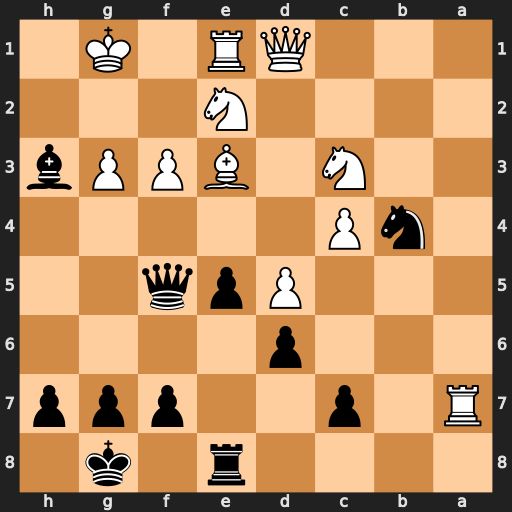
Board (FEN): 4r1k1/R1p2ppp/3p4/3Ppq2/1nP5/2N1BPPb/4N3/3QR1K1
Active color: b
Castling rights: -
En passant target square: -
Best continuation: Qxf3 Nf4 Qxg3+